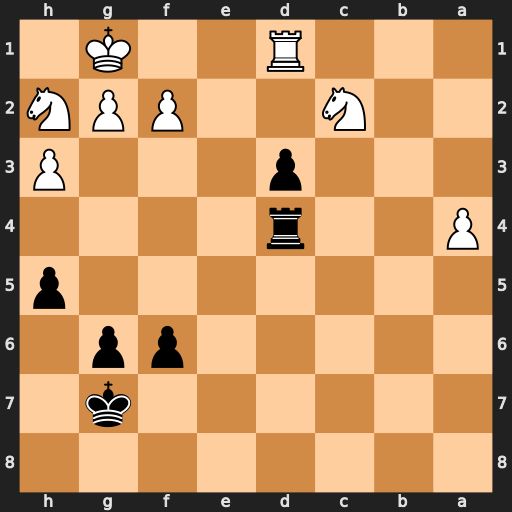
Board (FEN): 8/6k1/5pp1/7p/P2r4/3p3P/2N2PPN/3R2K1
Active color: b
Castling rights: -
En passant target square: -
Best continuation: dxc2 Rxd4 c1=Q+